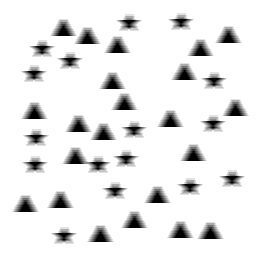
Squares: 0
Triangles: 22
Stars: 16
Total shapes: 38